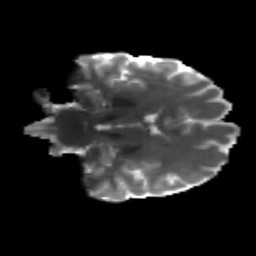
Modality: T2w
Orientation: coronal
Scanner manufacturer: siemens
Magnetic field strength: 3 T
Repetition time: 4.16 s
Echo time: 0.0806 s